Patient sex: M
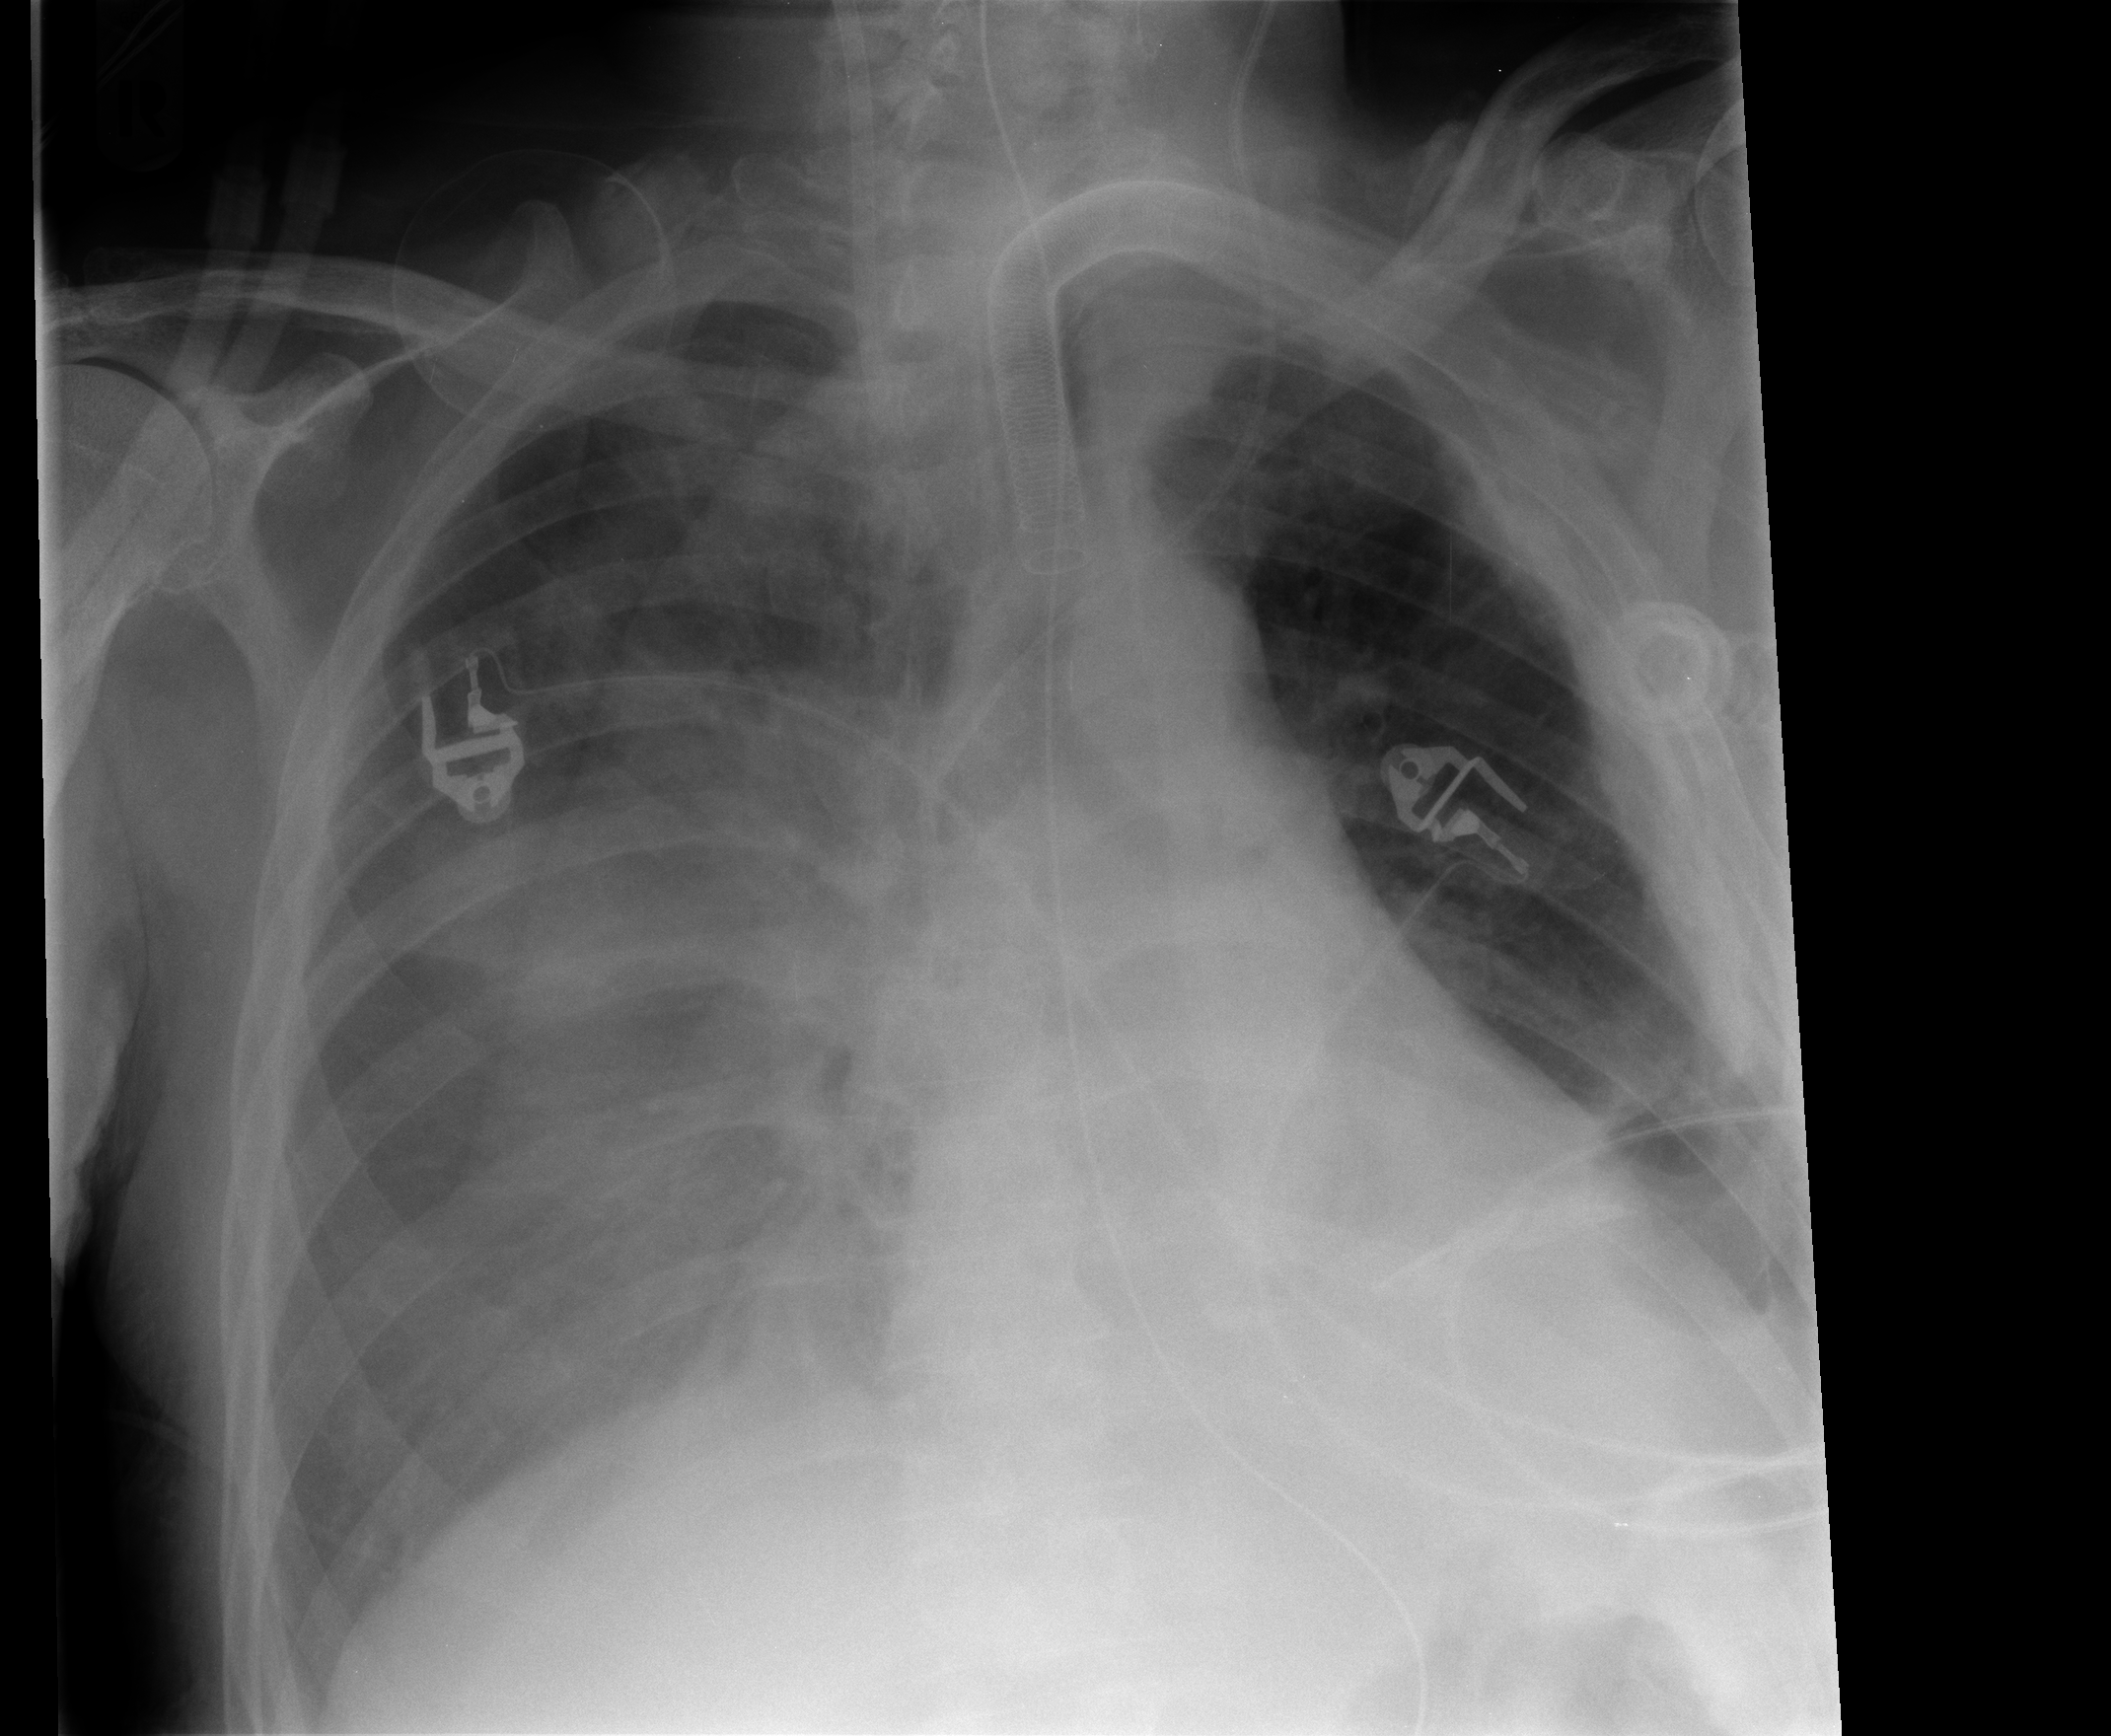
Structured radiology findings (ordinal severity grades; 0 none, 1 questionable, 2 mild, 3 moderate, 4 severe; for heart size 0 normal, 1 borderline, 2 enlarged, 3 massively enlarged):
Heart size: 0
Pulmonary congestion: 3
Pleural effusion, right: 2
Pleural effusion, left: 1
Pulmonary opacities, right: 2
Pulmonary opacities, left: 2
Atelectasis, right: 2
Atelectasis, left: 2